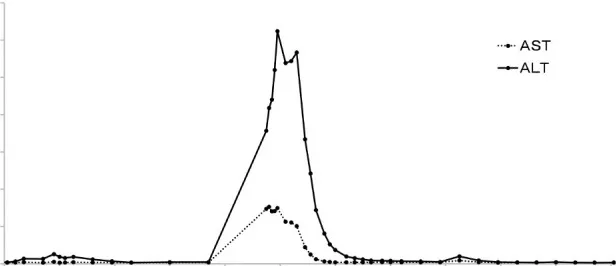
Time-course changes in serum AST and ALT levels (B). Serum ALT levels increased despite co-treatment with PSL and MMF, which prompted the initiation of tacrolimus. Serum AST and ALT levels decreased after initiating tacrolimus administration. AST, aspartate aminotransferase; ALT, alanine aminotransferase; mPSL, methylprednisolone; PSL, prednisolone; MMF, mycophenolate mofetil.
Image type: pathology (masson_trichrome)